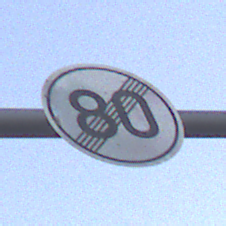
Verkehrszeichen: EndeGeschwindigkeit80
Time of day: SunriseSunset
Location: Outdoor (Suburban)
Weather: Clear
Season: NotSpecified
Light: Natural